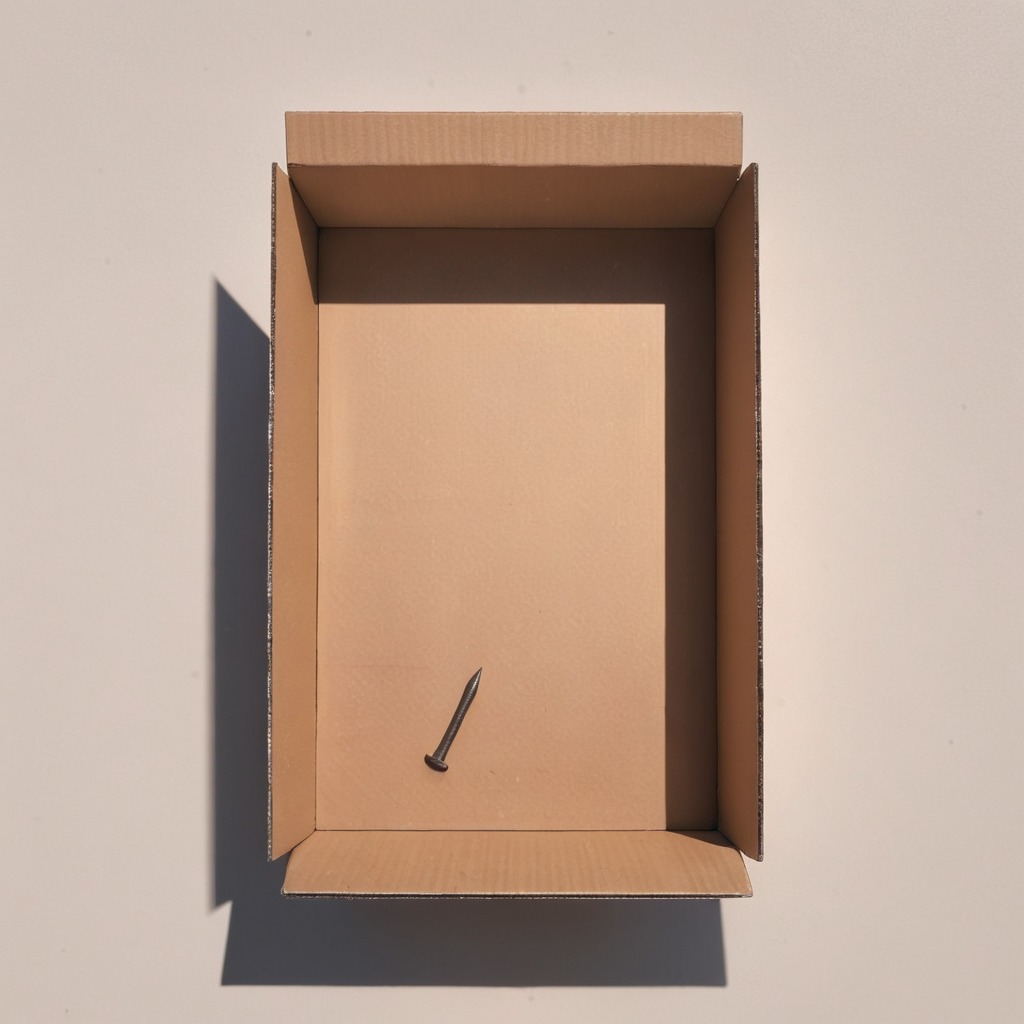
An iron nail is lying on the clean dry cardboard box surface in an outdoor workshop during daytime bright natural light soft shadows slightly creased but